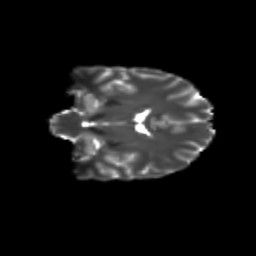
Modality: T2w
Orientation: coronal
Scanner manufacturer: siemens
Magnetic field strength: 3 T
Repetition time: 9.2 s
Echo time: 0.084 s